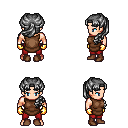
a pixel art fantasy rpg character, male body template, human, light skin, brown tunic, red pants, gray princess hairstyle, gold gloves, brown shoes, four views (front, back, left, right), 2x2 character sprite sheet, small pixel art, hard edges, no anti-aliasing